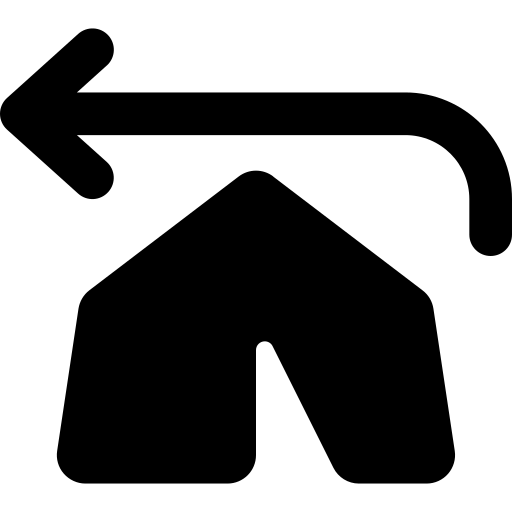
Tags: icon, FontAwesome, fa-icon, solid, tent, arrow, turn, left